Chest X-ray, PA view. Patient: 52 years old, sex F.
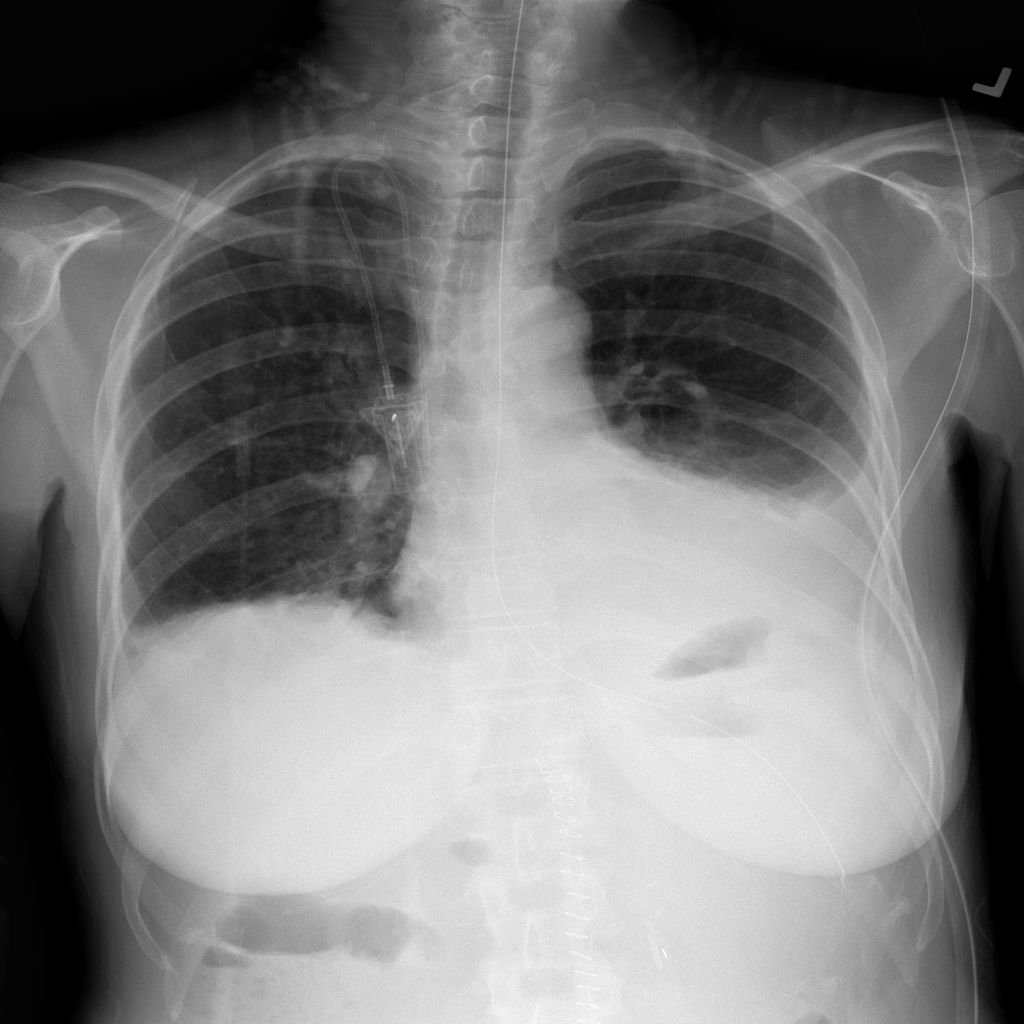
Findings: Effusion